Question: When I use statically defined layout, I'm able to do this by setting 'wrap_content' as 'LinearLayout' 'layout_width' and 'match_parent' as its childrens' 'layout_width'.
For example, the following XML layout definition:
'''
<LinearLayout xmlns:android="http://schemas.android.com/apk/res/android"
android:layout_width="wrap_content"
android:layout_height="wrap_content"
android:background="#f88"
android:orientation="vertical" >
<TextView
android:layout_width="match_parent"
android:layout_height="wrap_content"
android:background="#8f8"
android:text="Smaller"
/>
<TextView
android:layout_width="match_parent"
android:layout_height="wrap_content"
android:background="#8f8"
android:text="I'm a bigger view"
/>
</LinearLayout>
'''
looks like the following (note that you can't see LinearLayout background color as it's obscured by TextViews completely):

Which is the desired result. But if I use the same technique when inflating and adding views dynamically via LayoutInflater, the LinearLayout gets stretched to screen width.
(by using LayoutInflater I mean using <URL>
Why this happens? How can I make similar thing dynamically then? Is it possible to define that in XML, or I'm doomed to implement that logic by myself?
## Update:
I display the layout in a PopupWindow. When I look at the LinearLayout in Hierarchy Viewer, it has 'layout_width' = 'match_parent', which is very strange, because it's 'wrap_content' in my XML.
## Update 2:
The problem was caused by adding another 'View' with 'match_parent' width. (it's used as divider) Like this:
'''
<View xmlns:android="http://schemas.android.com/apk/res/android"
android:layout_width="match_parent"
android:layout_height="1dp"
android:background="#777" />
'''
Seems like it has no concept of "required width" and forces its parent to stretch.
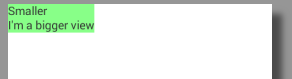
Answer: Problem is solved by simply changing view class of "divider" from 'View' to 'TextView'. The latter doesn't try to grab all available space. But it's still interesting if there are more elegant solutions (I suspect that using TextView for this purpose is overkill and isn't very efficient).
'''
<TextView xmlns:android="http://schemas.android.com/apk/res/android"
android:layout_width="match_parent"
android:layout_height="1dp"
android:background="#777" />
'''